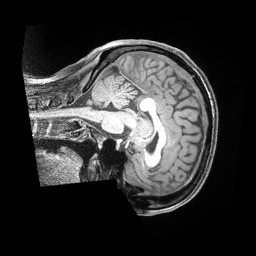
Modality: T1w
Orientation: sagittal
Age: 39
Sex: female
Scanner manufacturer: siemens
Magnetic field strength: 3 T
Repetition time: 2 s
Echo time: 0.00211 s